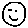
Label: smiley face